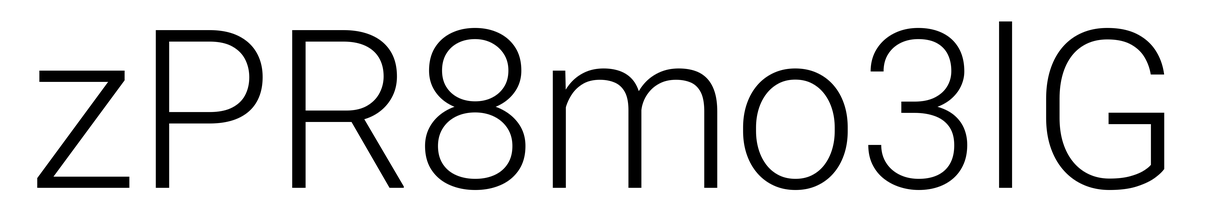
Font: Roboto_Light